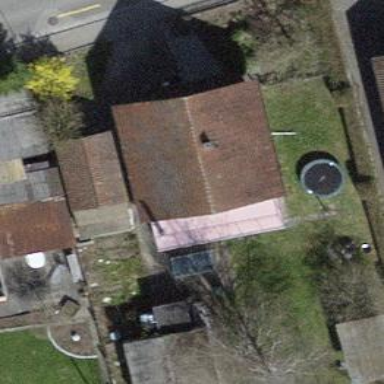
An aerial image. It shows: Building with tiled roof.